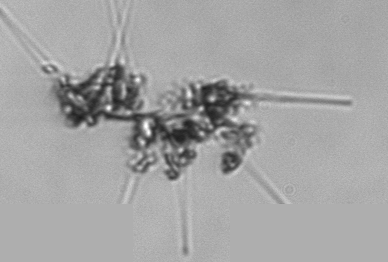
Label: Asterionellopsis_glacialis